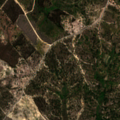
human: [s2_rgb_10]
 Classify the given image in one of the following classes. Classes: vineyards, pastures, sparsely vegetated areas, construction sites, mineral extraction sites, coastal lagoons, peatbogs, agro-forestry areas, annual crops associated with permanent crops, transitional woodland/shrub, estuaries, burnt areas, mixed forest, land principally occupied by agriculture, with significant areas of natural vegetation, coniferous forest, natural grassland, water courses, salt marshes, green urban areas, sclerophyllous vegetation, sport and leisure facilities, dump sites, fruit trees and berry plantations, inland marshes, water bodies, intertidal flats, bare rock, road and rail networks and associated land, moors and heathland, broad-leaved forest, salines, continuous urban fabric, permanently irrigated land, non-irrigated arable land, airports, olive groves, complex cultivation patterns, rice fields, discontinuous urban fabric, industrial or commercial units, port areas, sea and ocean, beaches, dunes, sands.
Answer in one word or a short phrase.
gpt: land principally occupied by agriculture, with significant areas of natural vegetation, mixed forest, transitional woodland/shrub